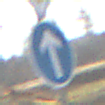
Verkehrszeichen: VorgeschriebeneFahrtrichtungGeradeaus
Zusatzzeichen oben: Vorfahrtsstrasse
Umgebung: Outdoor, Suburban
Tageszeit: MorningAfternoon
Wetter: PartlyCloudy
Licht: Natural
Jahreszeit: NotSpecified
Kontrast: HighContrast